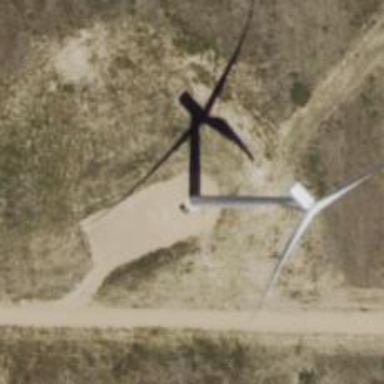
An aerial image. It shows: Wind turbine generator that utilizes wind as its source for generating electricity. It is of the horizontal axis type.